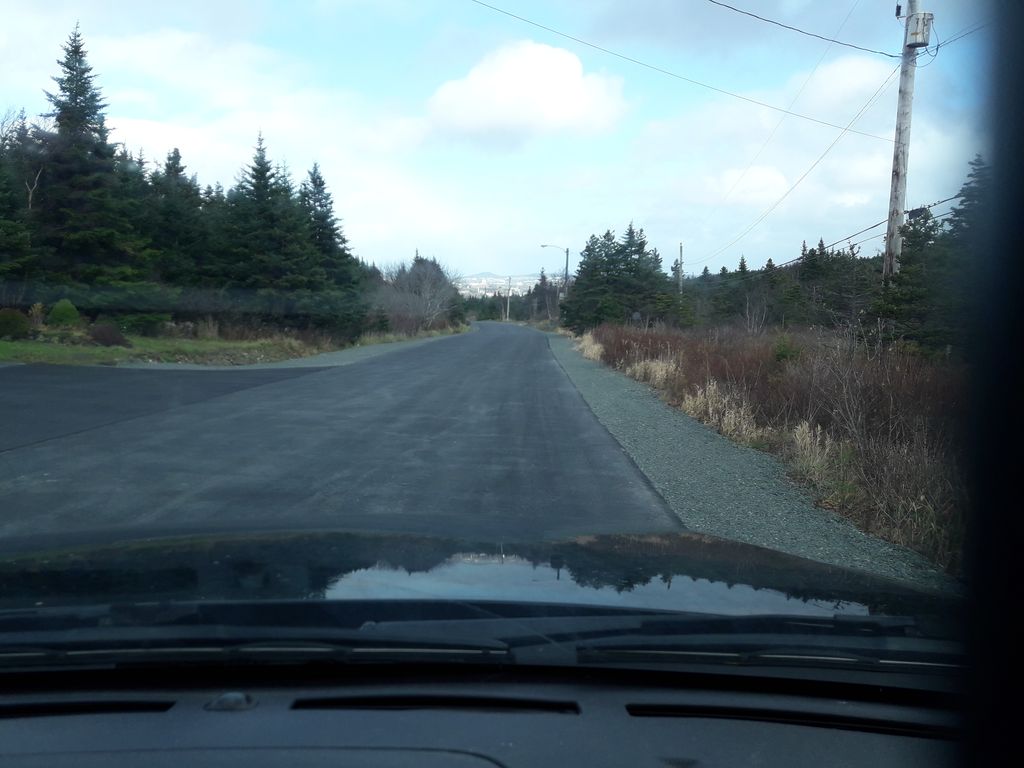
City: st_johns